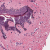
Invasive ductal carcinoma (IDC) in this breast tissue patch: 0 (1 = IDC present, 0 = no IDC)